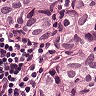
Metastatic tissue present: yes